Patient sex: F
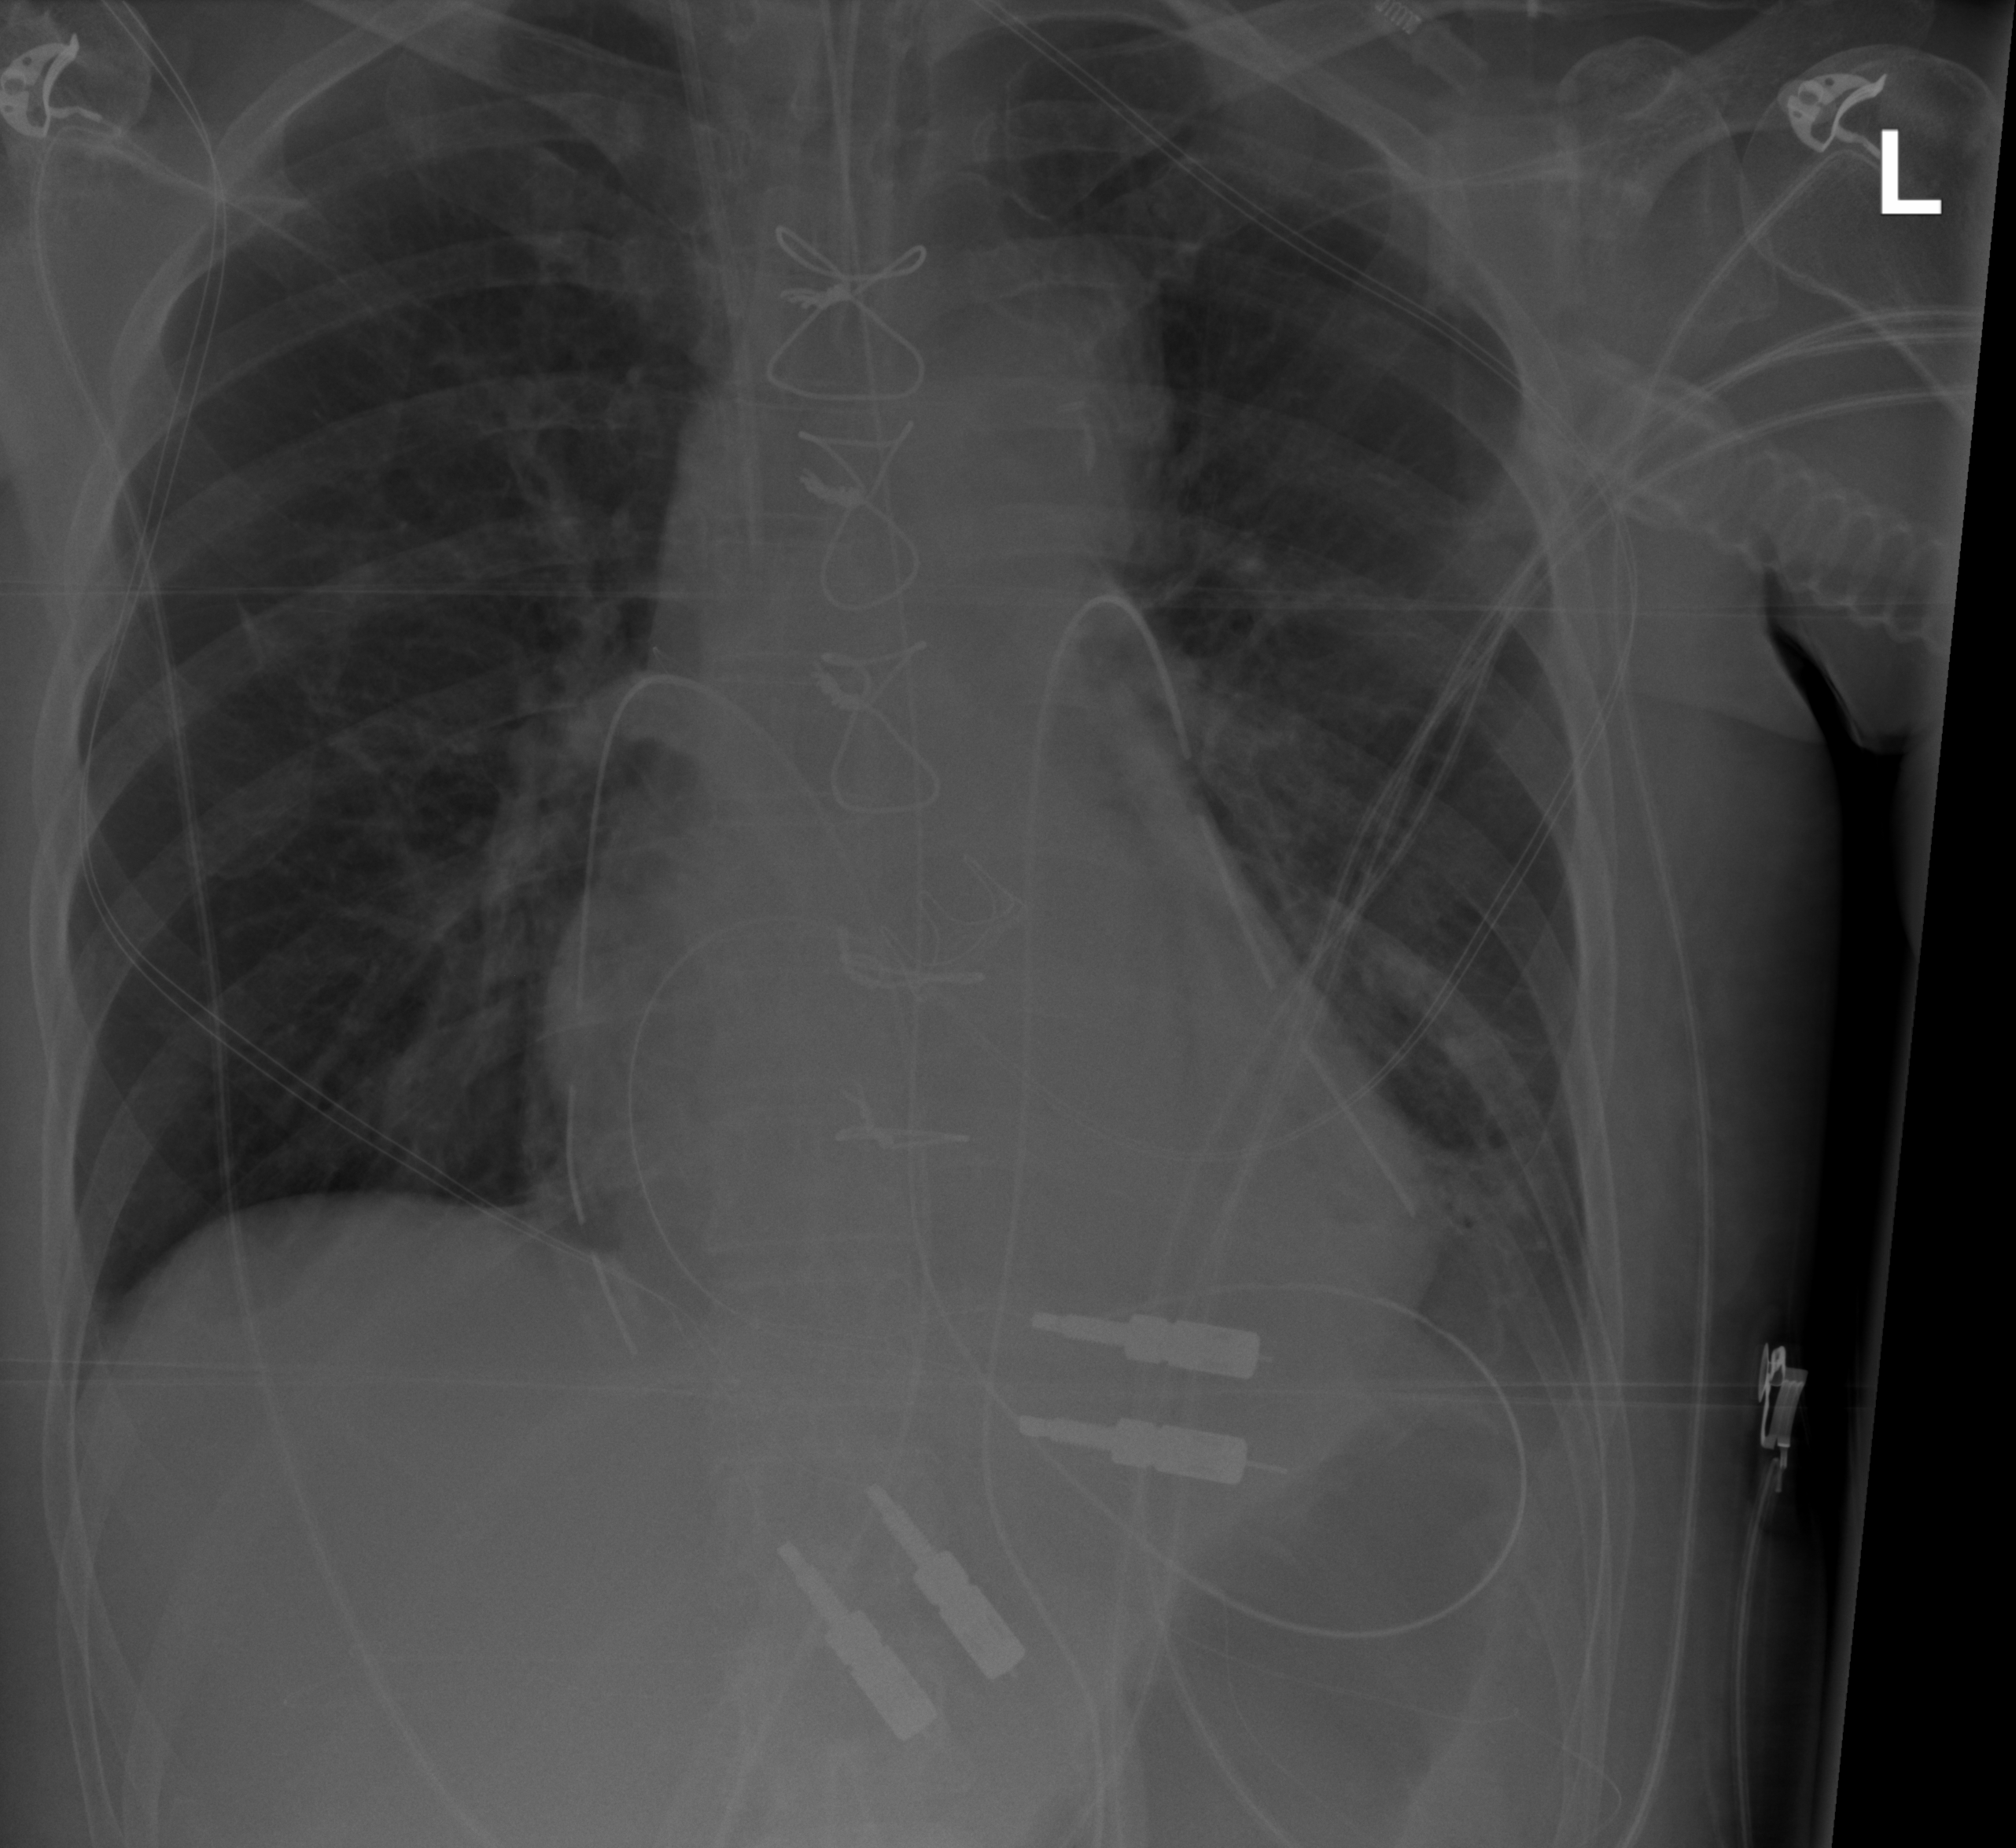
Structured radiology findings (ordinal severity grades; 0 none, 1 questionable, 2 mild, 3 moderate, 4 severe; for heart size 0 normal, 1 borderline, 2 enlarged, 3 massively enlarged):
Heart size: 2
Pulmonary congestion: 2
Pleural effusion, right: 0
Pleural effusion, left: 2
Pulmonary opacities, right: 0
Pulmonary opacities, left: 0
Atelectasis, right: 2
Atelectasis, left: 2